【题型】解答题　【知识点】解析几何　【难度】medium
已知直线 \( l: x = t \) 与椭圆 \( \Gamma: \dfrac{x^2}{4} + \dfrac{y^2}{2} = 1 \) 相交于 \( A,B \) 两点，其中点 \( A \) 在第一象限，\( M \) 是椭圆上的动点，

\vspace{1em}

\vspace{1em}

(1) 当 \( t = 1 \) 时，求 \( |AB| \) 的大小；

\vspace{0.8em}

(2) 若点 \( M,A \) 关于 \( y \) 轴对称，当 \( \triangle MAB \) 的面积最大时，求直线 \( MB \) 的方程；

\vspace{0.8em}

(3) 设直线 \( MA, MB \) 与 \( x \) 轴分别交于 \( P, Q \) 两点时，求证：\( |OP| \cdot |OQ| \) 为定值。
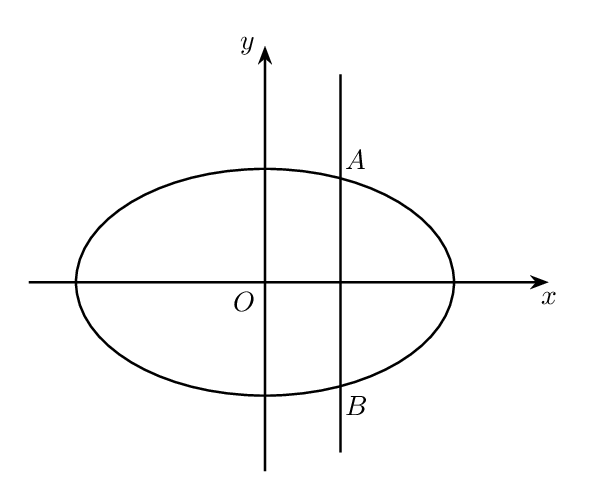
【解答】
【详解】（1）由椭圆 \(\dfrac{x^2}{4} + \dfrac{y^2}{2} = 1\) 与 \(x=1\) 联立方程组可得：
\[
\dfrac{1}{4} + \dfrac{y^2}{2} = 1 \Rightarrow y^2 = \dfrac{3}{2} \Rightarrow y = \pm \dfrac{\sqrt{6}}{2},
\]
即交点 \(A,B\) 两点坐标分别为 \(\left(1,\dfrac{\sqrt{6}}{2}\right),\left(1,-\dfrac{\sqrt{6}}{2}\right)\)，所以 \(|AB| = \sqrt{6}\)；

\bigskip
（2）

设 \(A(t,y_1)\)，\(B(t,-y_1)\)，\(t,y_1>0\)，则 \(M(-t,y_1)\)，则 \(S_{\triangle MAB} = 2t \cdot |y_1|\)，

又因为 \(A(t,y_1)\) 在椭圆 \(\Gamma: \dfrac{x^2}{4} + \dfrac{y^2}{2} = 1\) 上，

所以 \(\dfrac{t^2}{4} + \dfrac{y_1^2}{2} = 1\)，利用基本不等式可得 \(1 \ge 2 \cdot \dfrac{1}{2}t \cdot \dfrac{1}{\sqrt{2}}y_1 \Rightarrow ty_1 \le \sqrt{2}\)，

则 \(S_{\triangle MAB} \le 2\sqrt{2}\)，当且仅当 \(t = \sqrt{2}y_1\) 时，取等号，即 \(t = \sqrt{2}\)，

则 \(M(-\sqrt{2},1)\)，\(B(\sqrt{2},-1)\)，所以 \(l_{MB}: y = -\dfrac{\sqrt{2}}{2}x\)；

\bigskip
（3）

设 \(A(t,y_1)\)，\(B(t,-y_1)\)，\(M(x_0,y_0)\)，

则 \(l_{MA}: y = \dfrac{y_0 - y_1}{x_0 - t}(x - t) + y_1\)，\(l_{MB}: y = \dfrac{y_0 + y_1}{x_0 - t}(x - t) - y_1\)，令 \(y=0\)，

可分别求出交点坐标：
\[
P\left(\dfrac{y_0 t - y_1 x_0}{y_0 - y_1}, 0\right),\quad Q\left(\dfrac{y_0 t + y_1 x_0}{y_0 + y_1}, 0\right),
\]

则
\[
|OP| \cdot |OQ| = \left|\dfrac{y_0^2 t^2 - y_1^2 x_0^2}{y_0^2 - y_1^2}\right|,
\]
又因为
\[
\begin{cases}
y_1^2 = 2 - \dfrac{1}{2}t^2 \\
y_0^2 = 2 - \dfrac{1}{2}x_0^2
\end{cases},
\]

代入得：
\[
|OP| \cdot |OQ| = \left|\dfrac{2t^2 - 2x_0^2}{\dfrac{1}{2}t^2 - \dfrac{1}{2}x_0^2}\right| = 4,
\]

故 \(|OP| \cdot |OQ|\) 为定值 \(4\)。
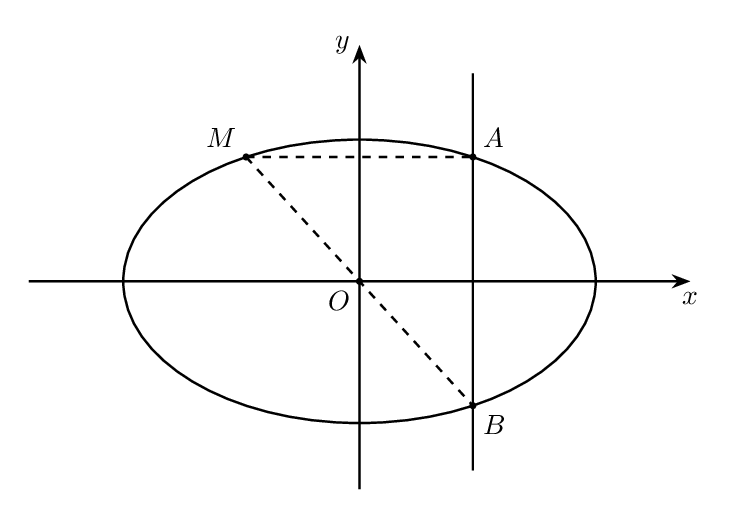
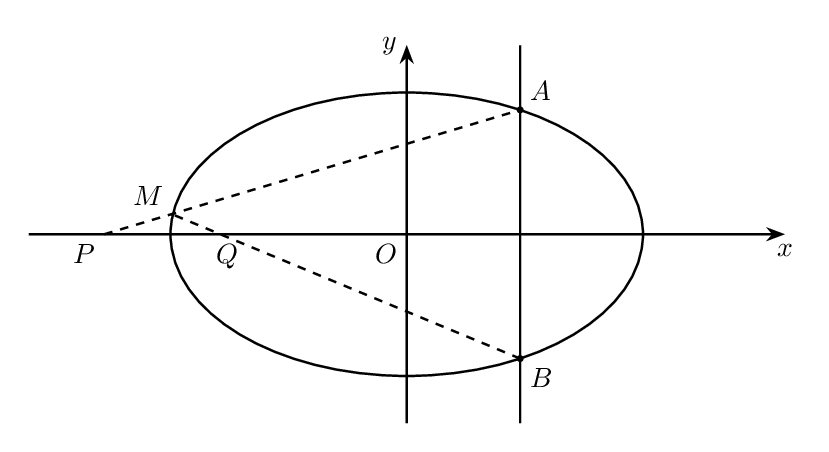